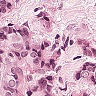
Metastatic tissue present: yes